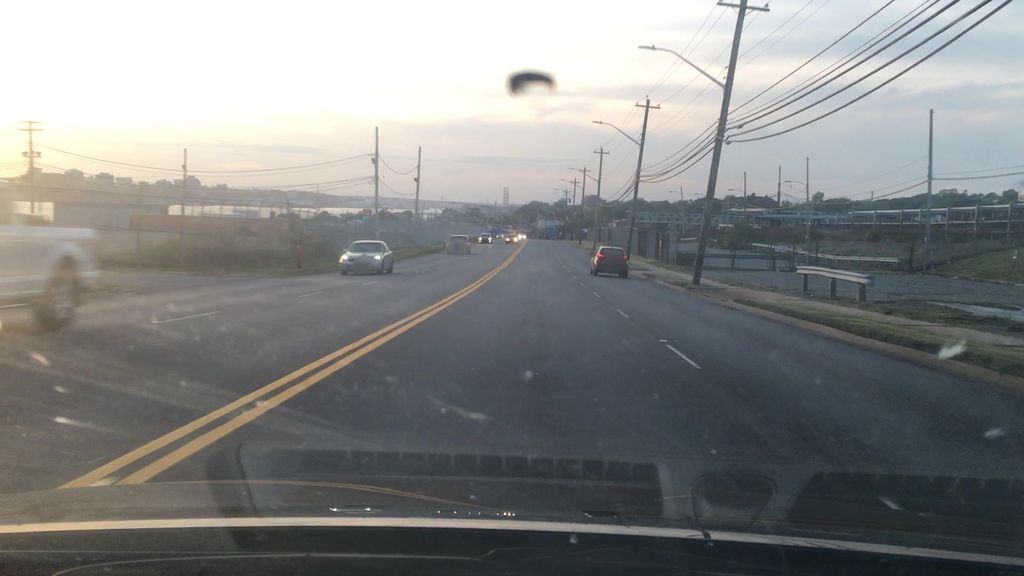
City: halifax